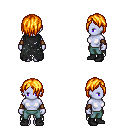
a pixel art fantasy rpg character, female body template, dark elf, purple skin, black tattered cape, teal pants, light blonde bangs hairstyle, cloth bracers, black shoes, four views (front, back, left, right), 2x2 character sprite sheet, small pixel art, hard edges, no anti-aliasing